Question: What way can you recommend? Perhaps, there is some control for this purpose.
I'm trying to generate input data for learning neural network for recognation black-white images. I have the table 3x3, clicking on cells the background color is changed. Black means "1", white - "0". And for selected combination it's need to set the output value.

So, in that case I receive 0,0,1,1,0,0,0,0,1 and output - 1
This List I generate using Javascript and send to codebehind by means of hidden field.
I must show these combinations on page with the ability to delete them
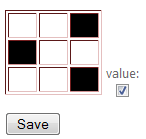
Answer: Sounds like a couple controls might be in order. Normally if I have a list of lists, I'd use 2 list/combo boxes in a master-detail relationship.
What is the actual scenario you're working with? How are users expecting to work with the data? What does it represent?
Edit: In response to the additional information about what you're using this for:
I suggest whipping up a server/usercontrol. I'd probably go with a table (yes I know, I said the naughty word) with a little javascript to flip colors. You could either detect the colors or maintain some manner of hidden field for persisting the values as you are already doing now. Expose the "answers" as public properties on the control.
Note the save button would also be part of this control. I'm not sure about the checkbox since that's a bool derived from certain combinations of answers, if I'm reading that correctly. That would probably become just another bool method on your control. In that method, it could check the current state of the grid and decide whether it should return true or false. If the user really can tick that checkbox themselves, then simply include it as part of the control.